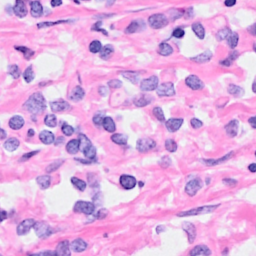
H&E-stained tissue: Breast